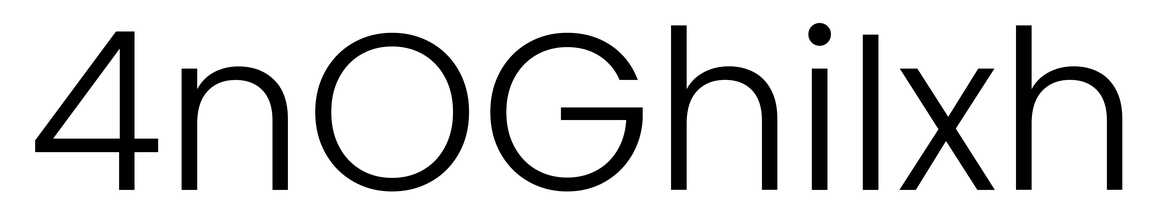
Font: Poppins-Light